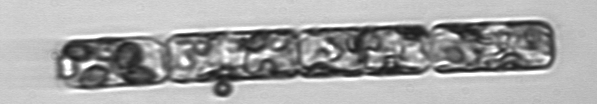
Label: Guinardia_delicatula